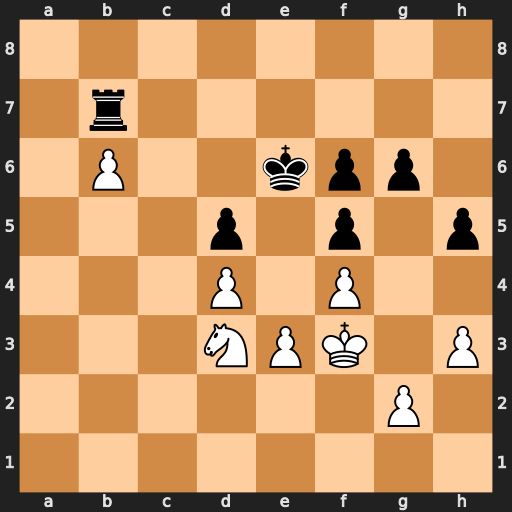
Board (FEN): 8/1r6/1P2kpp1/3p1p1p/3P1P2/3NPK1P/6P1/8
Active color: w
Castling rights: -
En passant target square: -
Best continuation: Nc5+ Kd6 Nxb7+